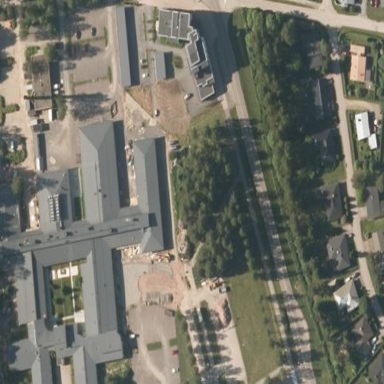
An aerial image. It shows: Healthcare clinic.